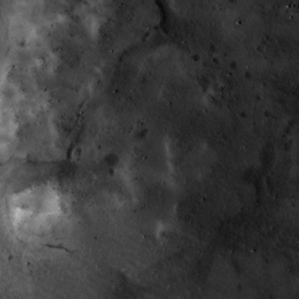
Label: non_frost